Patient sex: M
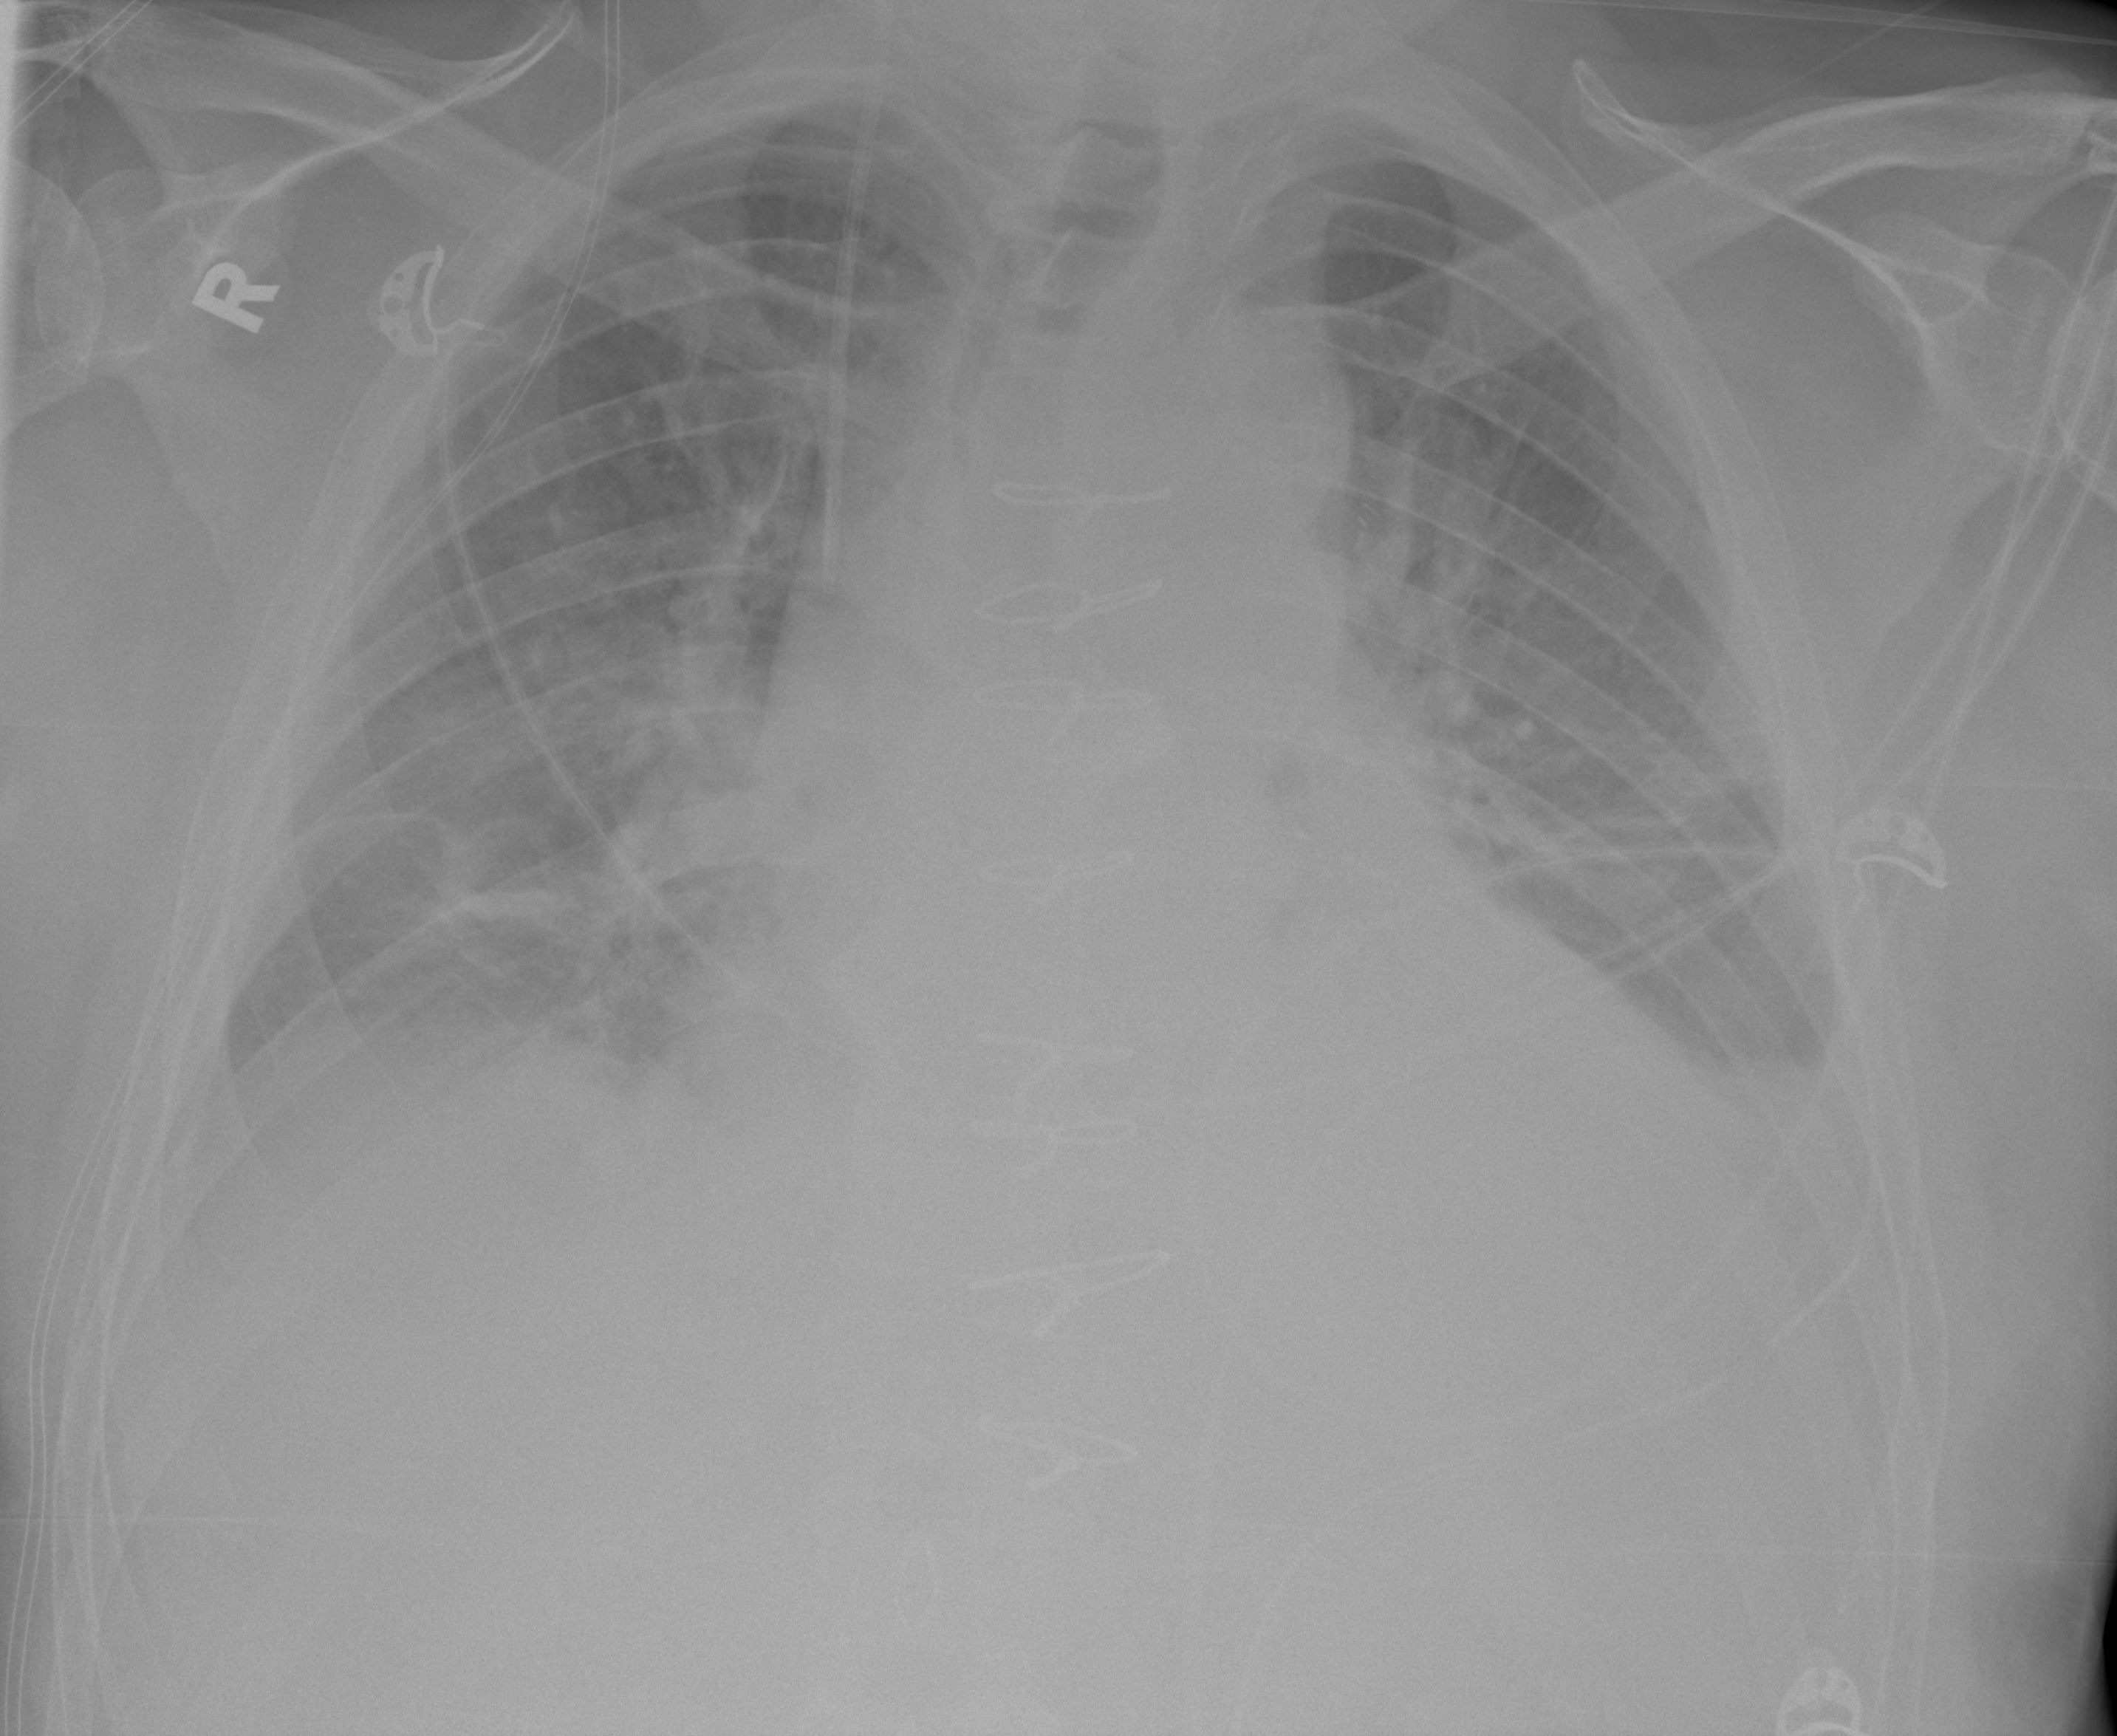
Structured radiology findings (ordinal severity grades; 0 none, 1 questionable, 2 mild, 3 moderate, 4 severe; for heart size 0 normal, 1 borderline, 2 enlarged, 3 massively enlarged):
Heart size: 2
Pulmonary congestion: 2
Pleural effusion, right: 3
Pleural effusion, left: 3
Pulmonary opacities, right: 2
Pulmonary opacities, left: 2
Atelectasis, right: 2
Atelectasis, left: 2